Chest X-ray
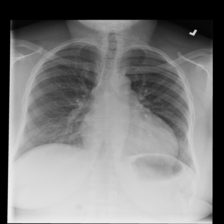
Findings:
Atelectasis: negative
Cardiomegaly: negative
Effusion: negative
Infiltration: negative
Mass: negative
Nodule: negative
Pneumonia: negative
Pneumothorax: negative
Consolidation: positive
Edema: negative
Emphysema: negative
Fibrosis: negative
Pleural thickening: negative
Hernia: negative